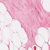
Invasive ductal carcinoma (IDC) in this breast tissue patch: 0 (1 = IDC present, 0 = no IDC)